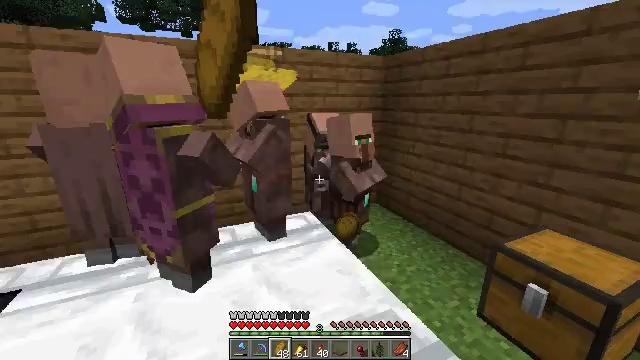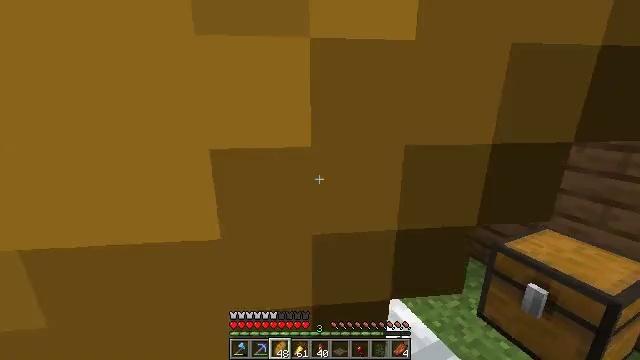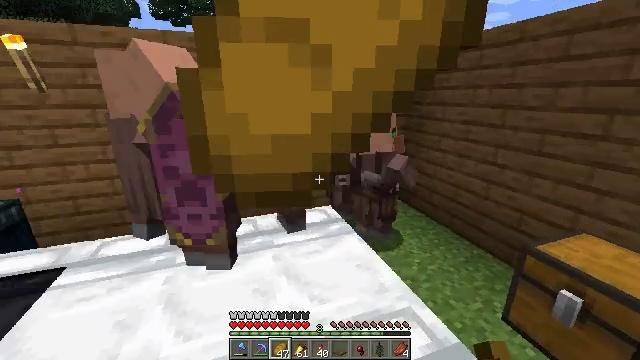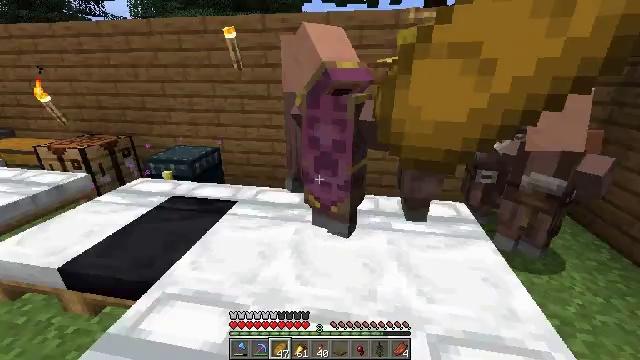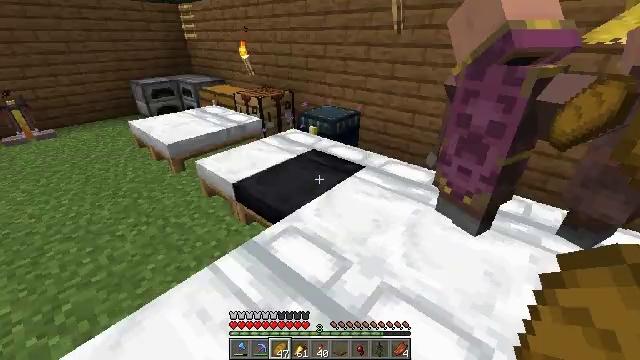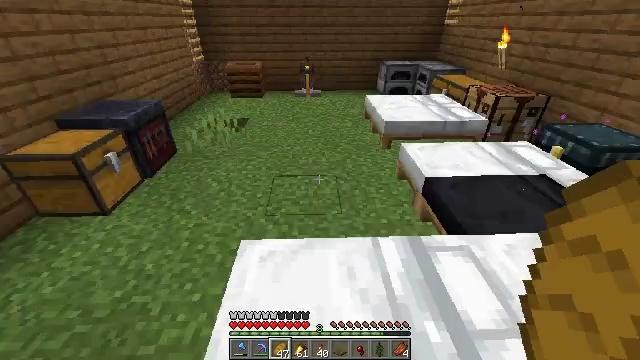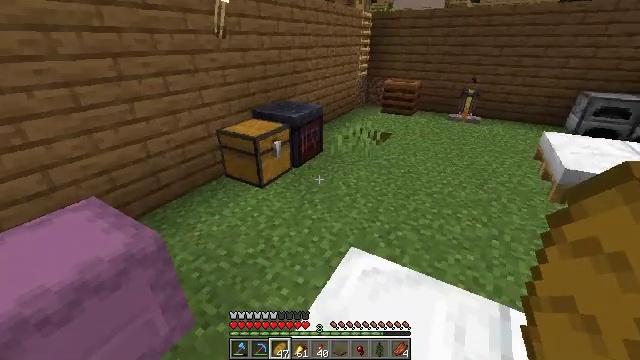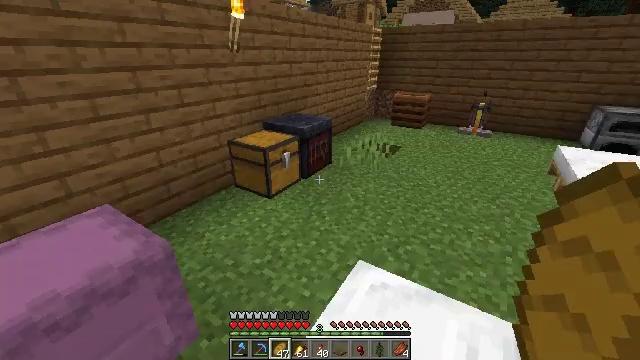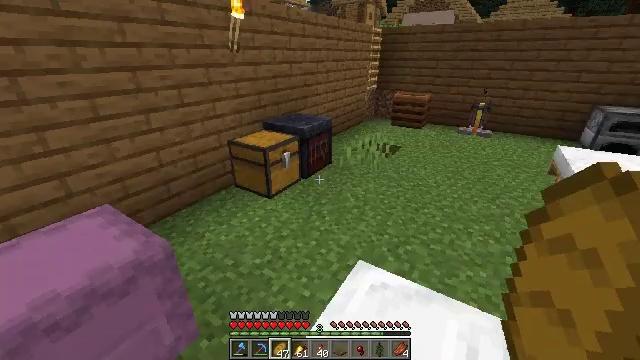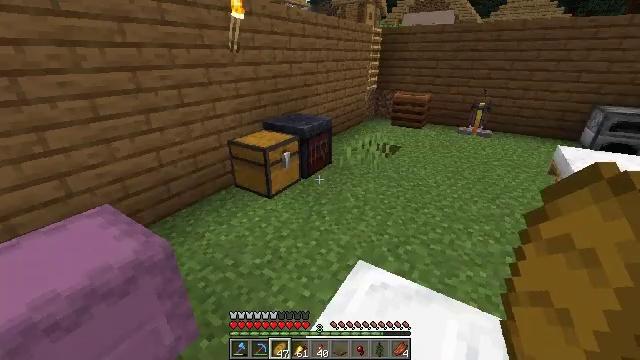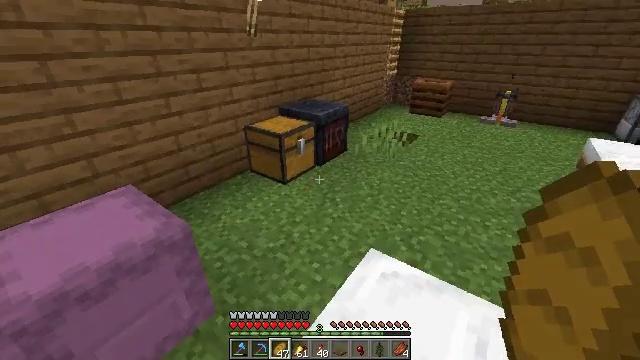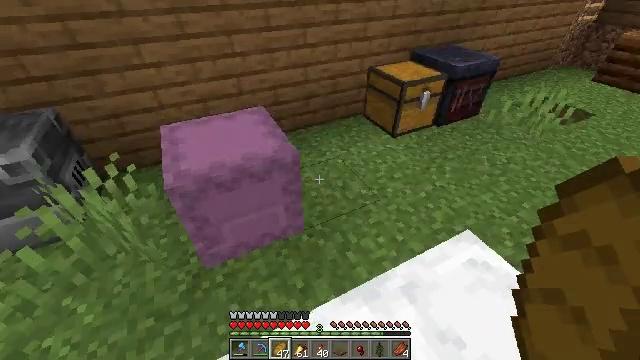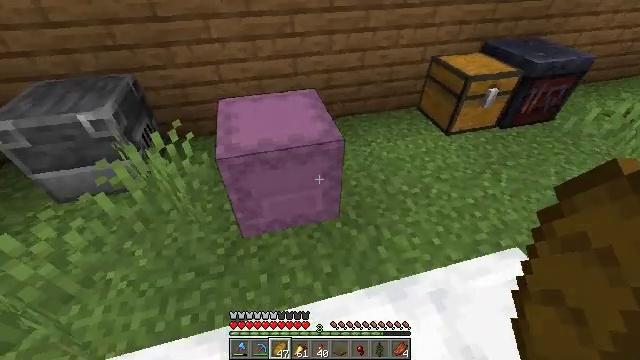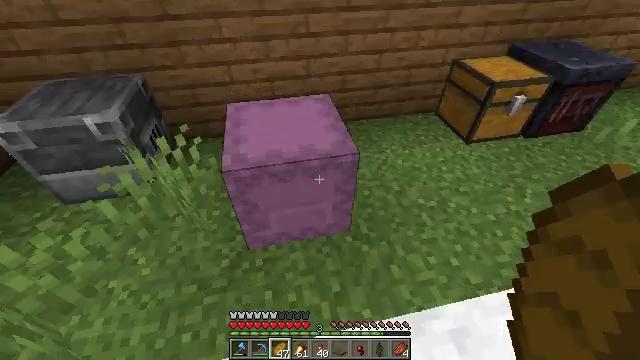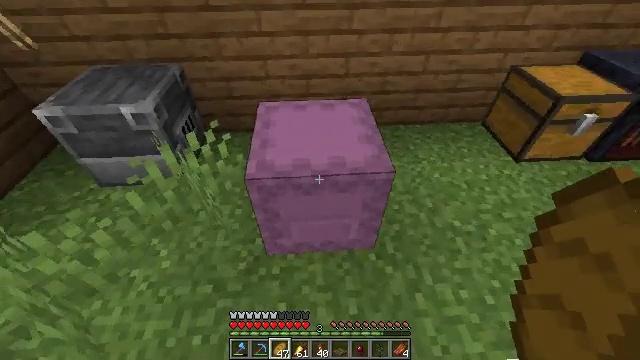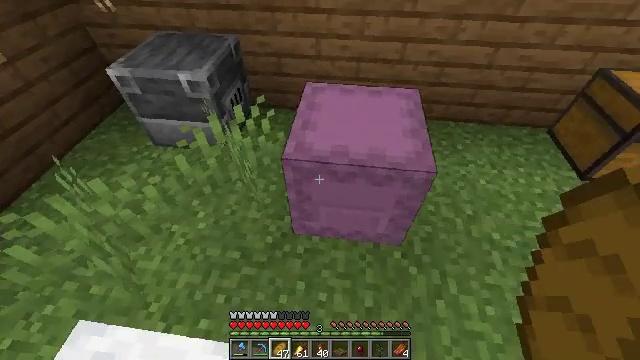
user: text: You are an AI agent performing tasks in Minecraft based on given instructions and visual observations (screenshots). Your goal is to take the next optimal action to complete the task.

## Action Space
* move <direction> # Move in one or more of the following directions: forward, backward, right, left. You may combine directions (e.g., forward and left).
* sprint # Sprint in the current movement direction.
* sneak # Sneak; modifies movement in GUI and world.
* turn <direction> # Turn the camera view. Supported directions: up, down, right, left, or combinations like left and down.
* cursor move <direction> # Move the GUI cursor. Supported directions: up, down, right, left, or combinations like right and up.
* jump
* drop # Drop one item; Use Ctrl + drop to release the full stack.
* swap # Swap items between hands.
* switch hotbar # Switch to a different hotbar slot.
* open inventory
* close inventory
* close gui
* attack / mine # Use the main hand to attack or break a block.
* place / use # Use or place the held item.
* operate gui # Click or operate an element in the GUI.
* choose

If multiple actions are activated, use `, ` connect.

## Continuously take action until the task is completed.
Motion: motion action
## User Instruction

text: Attack the shulker box to pick it up.
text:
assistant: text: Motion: drop
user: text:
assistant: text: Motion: turn left and down
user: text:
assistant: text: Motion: turn left and down
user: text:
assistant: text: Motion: turn left and down
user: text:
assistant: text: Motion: turn left and down
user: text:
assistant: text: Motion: turn left and up
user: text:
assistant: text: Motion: turn left and up
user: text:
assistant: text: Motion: no_op
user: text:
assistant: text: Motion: no_op
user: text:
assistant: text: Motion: turn left and down
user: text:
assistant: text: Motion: turn left and down
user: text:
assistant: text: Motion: move forward, turn left and down
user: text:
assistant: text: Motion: move forward, turn left
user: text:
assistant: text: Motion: move forward, turn left and down
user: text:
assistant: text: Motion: move forward, turn left and down
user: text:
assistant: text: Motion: turn left and down, use / place
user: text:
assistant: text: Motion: use / place
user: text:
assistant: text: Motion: use / place
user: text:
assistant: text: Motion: turn right and up
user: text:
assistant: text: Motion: no_op
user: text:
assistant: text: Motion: open gui
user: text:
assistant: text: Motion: cursor move right
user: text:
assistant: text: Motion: cursor move right and up
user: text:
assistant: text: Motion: cursor move right and up
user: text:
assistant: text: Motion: no_op
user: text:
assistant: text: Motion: no_op
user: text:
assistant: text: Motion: no_op
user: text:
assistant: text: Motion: no_op
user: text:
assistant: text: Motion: no_op
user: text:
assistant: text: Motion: no_op